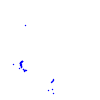
Particle: proton